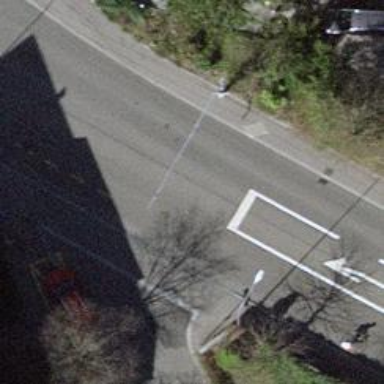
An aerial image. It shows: Secondary road with asphalt surface. Both sides of the road have sidewalks. There are trolley wires installed along the road.